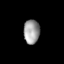
Tissue: lung
Cell type: Epithelial cells
Senescence score: 0.1708
Nuclear area (px): 380
Mean DAPI intensity: 155.755